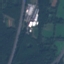
Land use / land cover: Highway